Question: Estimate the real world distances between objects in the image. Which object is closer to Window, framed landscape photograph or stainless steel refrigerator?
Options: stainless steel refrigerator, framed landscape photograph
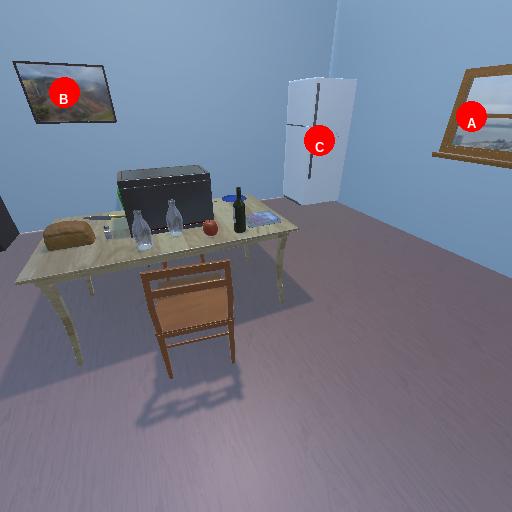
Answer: stainless steel refrigerator